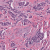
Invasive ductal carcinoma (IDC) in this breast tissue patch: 1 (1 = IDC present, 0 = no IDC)